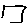
Label: line